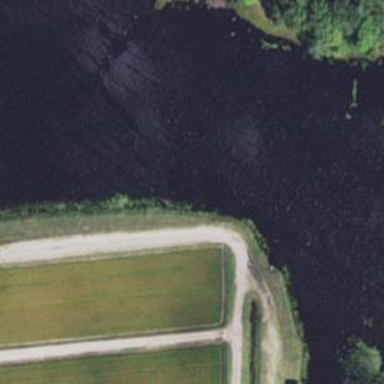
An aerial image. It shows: Canal.